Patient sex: M
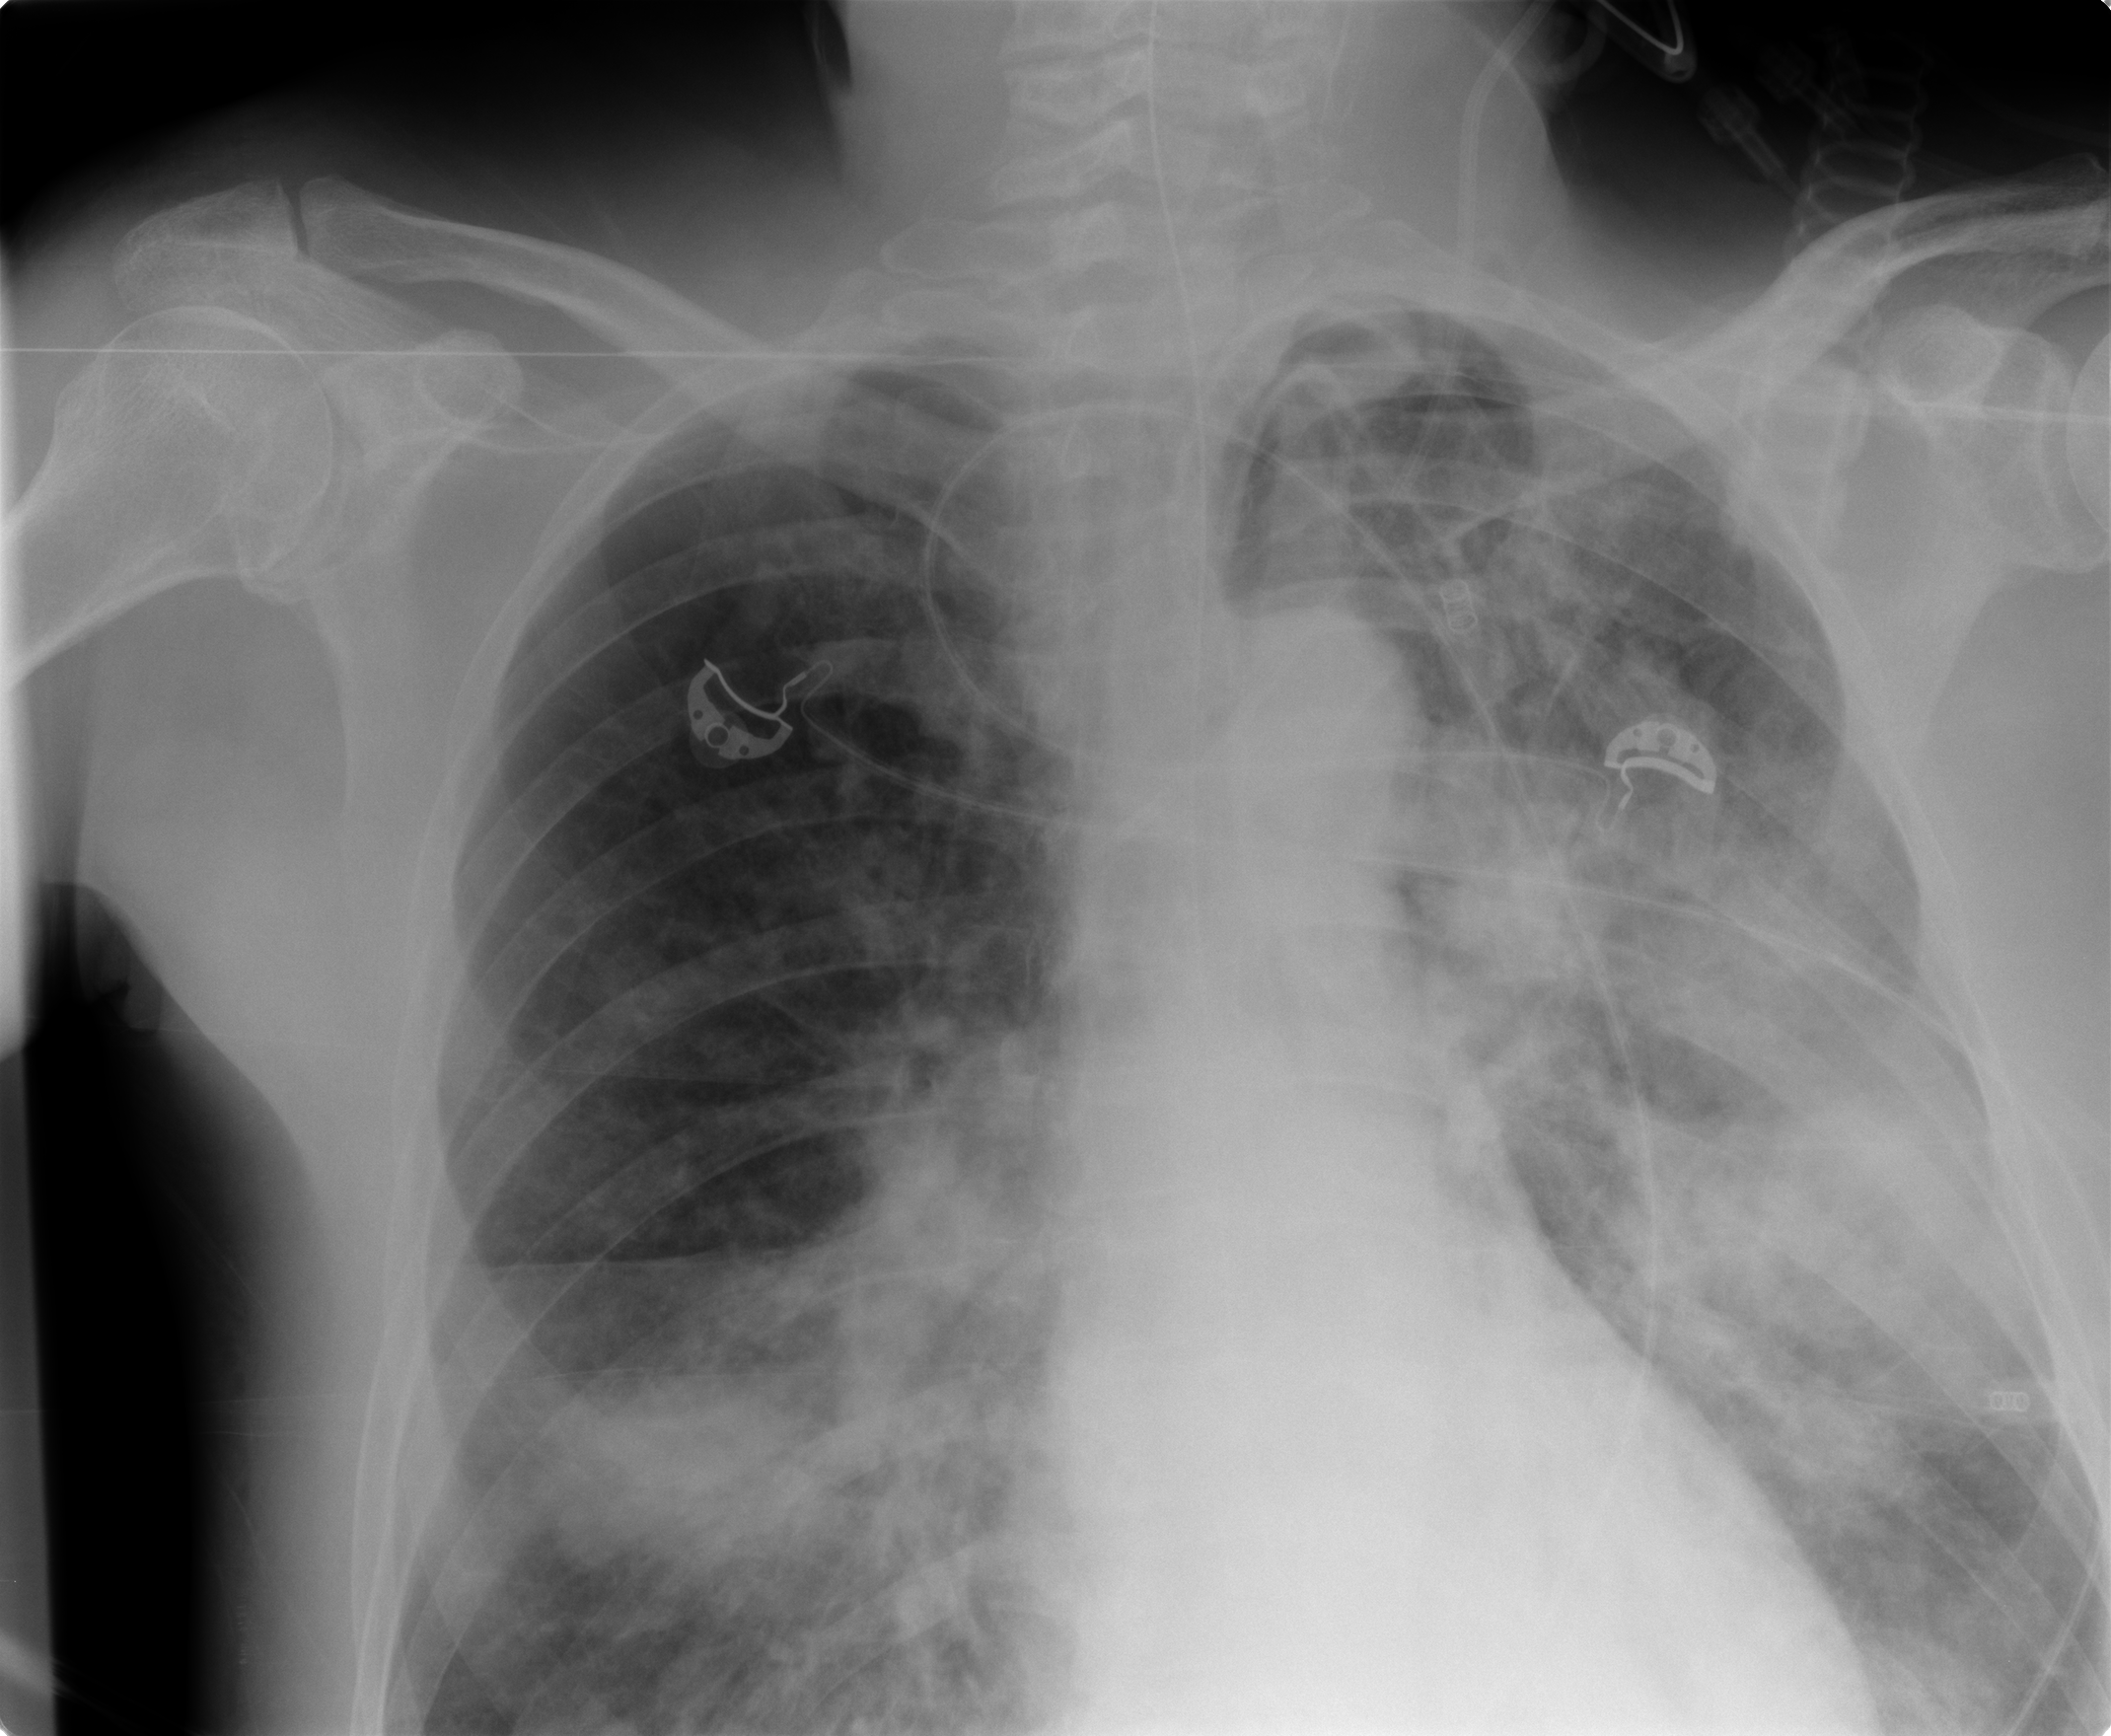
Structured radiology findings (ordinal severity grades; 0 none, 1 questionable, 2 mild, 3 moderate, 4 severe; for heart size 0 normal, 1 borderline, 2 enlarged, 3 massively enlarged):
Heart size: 0
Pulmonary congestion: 2
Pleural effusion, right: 2
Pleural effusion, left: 1
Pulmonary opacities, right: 3
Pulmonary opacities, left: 4
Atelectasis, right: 1
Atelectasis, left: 3